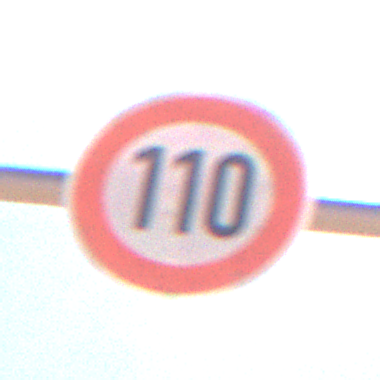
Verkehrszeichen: Geschwindigkeit110
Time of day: MorningAfternoon
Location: Outdoor (RoadRail)
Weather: Clear
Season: NotSpecified
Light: Natural